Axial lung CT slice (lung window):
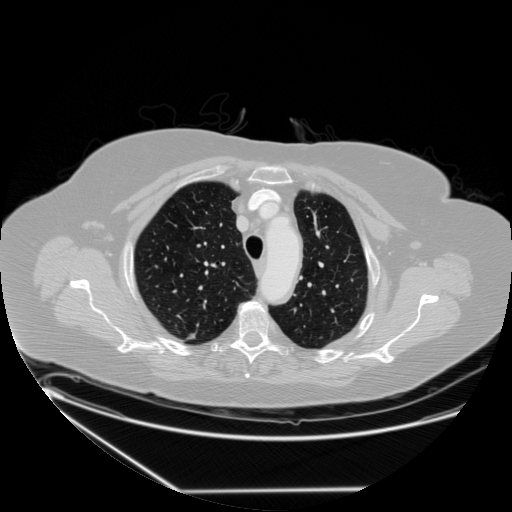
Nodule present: no